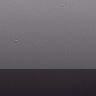
Metastatic tissue present: no